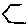
Label: hexagon